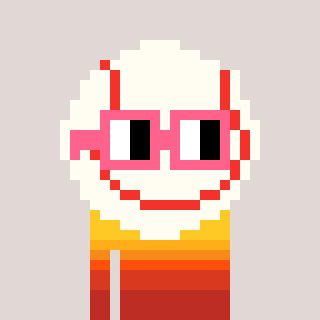
a pixel art character with square pink glasses, a baseball ball-shaped head and a peachy-colored body on a warm background